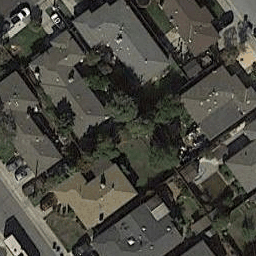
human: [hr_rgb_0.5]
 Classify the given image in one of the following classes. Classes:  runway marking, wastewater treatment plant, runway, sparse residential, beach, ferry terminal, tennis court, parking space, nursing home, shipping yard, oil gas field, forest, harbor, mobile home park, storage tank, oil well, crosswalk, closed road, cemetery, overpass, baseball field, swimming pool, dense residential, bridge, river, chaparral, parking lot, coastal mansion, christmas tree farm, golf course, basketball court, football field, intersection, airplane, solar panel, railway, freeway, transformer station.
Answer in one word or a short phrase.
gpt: dense residential